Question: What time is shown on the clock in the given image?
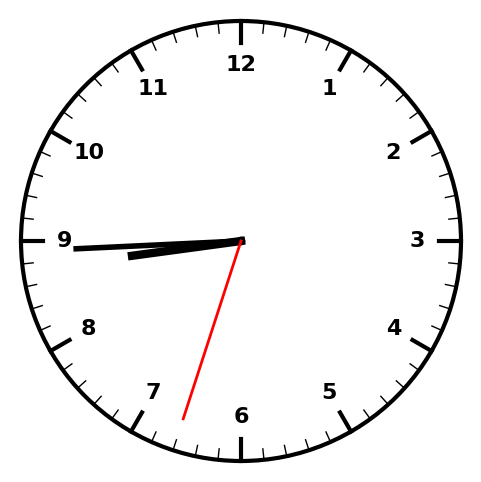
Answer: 08:44:33